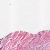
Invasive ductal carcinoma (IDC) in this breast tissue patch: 0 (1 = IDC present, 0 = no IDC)